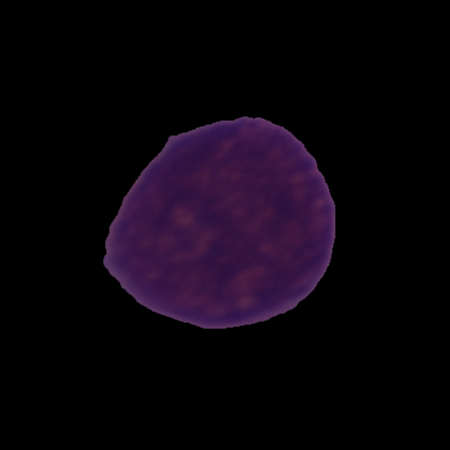
Label: cancer